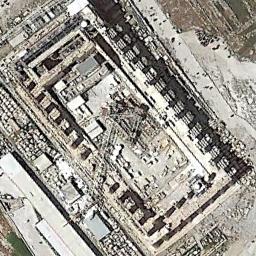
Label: palace